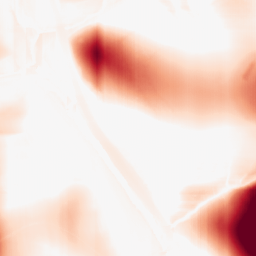
Category: morphological
Decomposition family: rolling_ball
Decomposition parameters: radius: 50
Upsampling method: fft_zeropad
Upsampling parameters: scale: 4
Upsampling scale: 4